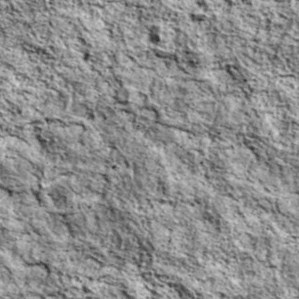
Label: non_frost